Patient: sex M, age 65
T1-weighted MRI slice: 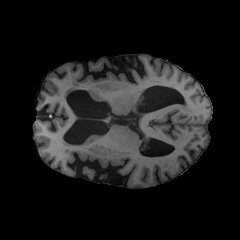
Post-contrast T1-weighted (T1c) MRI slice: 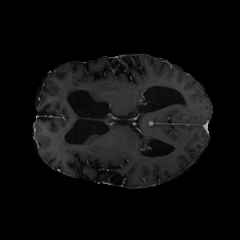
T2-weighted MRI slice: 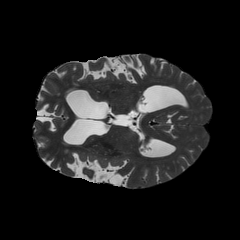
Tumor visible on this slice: no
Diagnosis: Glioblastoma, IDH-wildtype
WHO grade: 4